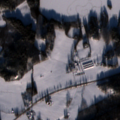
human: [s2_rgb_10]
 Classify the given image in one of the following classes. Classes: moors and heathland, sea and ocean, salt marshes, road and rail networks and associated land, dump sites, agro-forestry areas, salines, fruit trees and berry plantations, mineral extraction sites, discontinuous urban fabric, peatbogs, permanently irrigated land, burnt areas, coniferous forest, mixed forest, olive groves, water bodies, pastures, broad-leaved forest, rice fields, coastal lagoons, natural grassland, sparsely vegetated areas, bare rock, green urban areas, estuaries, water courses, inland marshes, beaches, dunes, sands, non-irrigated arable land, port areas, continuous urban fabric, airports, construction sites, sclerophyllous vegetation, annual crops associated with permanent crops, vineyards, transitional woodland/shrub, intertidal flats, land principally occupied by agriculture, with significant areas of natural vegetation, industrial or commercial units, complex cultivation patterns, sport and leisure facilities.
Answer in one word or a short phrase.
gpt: non-irrigated arable land, land principally occupied by agriculture, with significant areas of natural vegetation, coniferous forest, mixed forest, water bodies